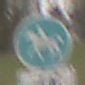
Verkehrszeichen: Reitweg
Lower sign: EinspurigeFahrzeugeFrei4
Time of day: Midday
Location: Outdoor (Nature)
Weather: Overcast
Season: NotSpecified
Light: Natural